Question: I am trying to apply the image to my meshview cube with phongmaterial but only the black cube with no colour is showing up on the screen. It used to work with the Box and a cube, but now its not working with them too.
And also, Can anyone tell me how to get the specific cube's faces??
Here is my code:
'''
Rotate rxBox = new Rotate(30, 0, 0, 0, Rotate.X_AXIS);
Rotate ryBox = new Rotate(50, 0, 0, 0, Rotate.Y_AXIS);
Rotate rzBox = new Rotate(30, 0, 0, 0, Rotate.Z_AXIS);
@Override
public void start(Stage primaryStage) {
float hw = 100/2f;
float hh = 100/2f;
float hd = 100/2f;
float points[] = {
hw, hh, hd,
hw, hh, -hd,
hw, -hh, hd,
hw, -hh, -hd,
-hw, hh, hd,
-hw, hh, -hd,
-hw, -hh, hd,
-hw, -hh, -hd};
float tex[] = {
100, 0,
200, 0,
0, 100,
100, 100,
200, 100,
300, 100,
400, 100,
0, 200,
100, 200,
200, 200,
300, 200,
400, 200,
100, 300,
200, 300};
int faces[] = {
0, 10, 2, 5, 1, 9,
2, 5, 3, 4, 1, 9,
4, 7, 5, 8, 6, 2,
6, 2, 5, 8, 7, 3,
0, 13, 1, 9, 4, 12,
4, 12, 1, 9, 5, 8,
2, 1, 6, 0, 3, 4,
3, 4, 6, 0, 7, 3,
0, 10, 4, 11, 2, 5,
2, 5, 4, 11, 6, 6,
1, 9, 3, 4, 5, 8,
5, 8, 3, 4, 7, 3};
int[] facesSmoothingGroups = {0,0,1,1,2,2,3,3,4,4,5,5};
// URL resource = Main.class.getResource("DFv8z.png");
Image diffuseMap = new Image(Main.class.getResource("PCmIW.png").toExternalForm());
TriangleMesh mesh = new TriangleMesh();
mesh.getPoints().addAll(points);
mesh.getTexCoords().addAll(tex);
mesh.getFaces().addAll(faces);
// mesh.getFaceSmoothingGroups().addAll(facesSmoothingGroups);
Material cubeMaterial = new PhongMaterial(Color.TRANSPARENT, diffuseMap, null, null, null);
MeshView m = new MeshView(mesh);
m.getTransforms().addAll(rxBox, ryBox, rzBox);
m.setMaterial(cubeMaterial);
final Group g = new Group(m);
g.setTranslateX(400/2);
g.setTranslateY(400/2);
//g.setTranslateZ(400/2);
g.setRotationAxis(Rotate.Y_AXIS);
g.setRotationAxis(Rotate.X_AXIS);
//g.setRotationAxis(Rotate.Z_AXIS);
Scene scene = new Scene(g, 400, 400, Color.SKYBLUE);
primaryStage.setTitle("Hello World");
primaryStage.setScene(scene);
primaryStage.show();
}
public static void main(String[] args) {
launch(args);
}
@Override
public void handle(MouseEvent event) {
// TODO Auto-generated method stub
}
'''
}

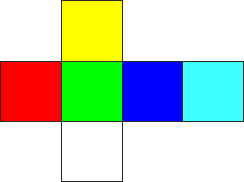
Answer: You are on the right track but you need to:
- -
For the first part, just define the total length and height of the net image:
'''
float L = 400f;
float H = 300f;
'''
and then normalize the texture coordinates:
'''
float tex[] = {
100f / L, 0f / H,
200f / L, 0f / H,
0f / L, 100f / H,
100f / L, 100f / H,
200f / L, 100f / H,
300f / L, 100f / H,
400f / L, 100f / H,
0f / L, 200f / H,
100f / L, 200f / H,
200f / L, 200f / H,
300f / L, 200f / H,
400f / L, 200f / H,
100f / L, 300f / H,
200f / L, 300f / H};
'''
For the second part, just use the setter:
'''
PhongMaterial cubeMaterial = new PhongMaterial();
cubeMaterial.setDiffuseMap(diffuseMap);
'''
And you have your textured cube (enabling the smoothing groups):
<URL>
In order to find out the top face, after any possible rotation, this can be done easily if you define the current colors and normals, based on the net image and the order of how faces are defined:
'''
final String[] colors = {"Blue", "Red", "White", "Yellow", "Cyan", "Green"};
float normals[] = {
1f, 0f, 0f,
-1f, 0f, 0f,
0f, 1f, 0f,
0f, -1f, 0f,
0f, 0f, 1f,
0f, 0f, -1f,
};
'''
Then, you want to track the top face, which corresponds to the normal '{0, -1, 0}' in scene coordinates.
So basically you need to express that normal in the mesh coordinates:
'''
Point3D normal = m.sceneToLocal(0, -1, 0);
'''
and finally you have to match this normal to any of those defined in 'normals'. The index of that one will give you the color:
'''
private String getColor(MeshView m, float[] normals) {
Point3D normal = m.sceneToLocal(0, -1, 0);
for (int i = 0; i < normals.length; i += 3) {
if (normals[i] * normal.getX() + normals[i+1] * normal.getY() + normals[i+2] * normal.getZ() > 0.99) {
return colors[i / 3];
}
}
return "no color found";
}
'''